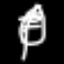
Label: leaf